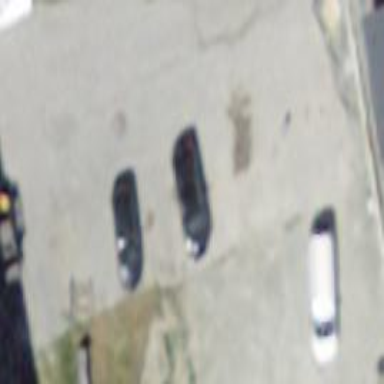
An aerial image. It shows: Parking area with surface.